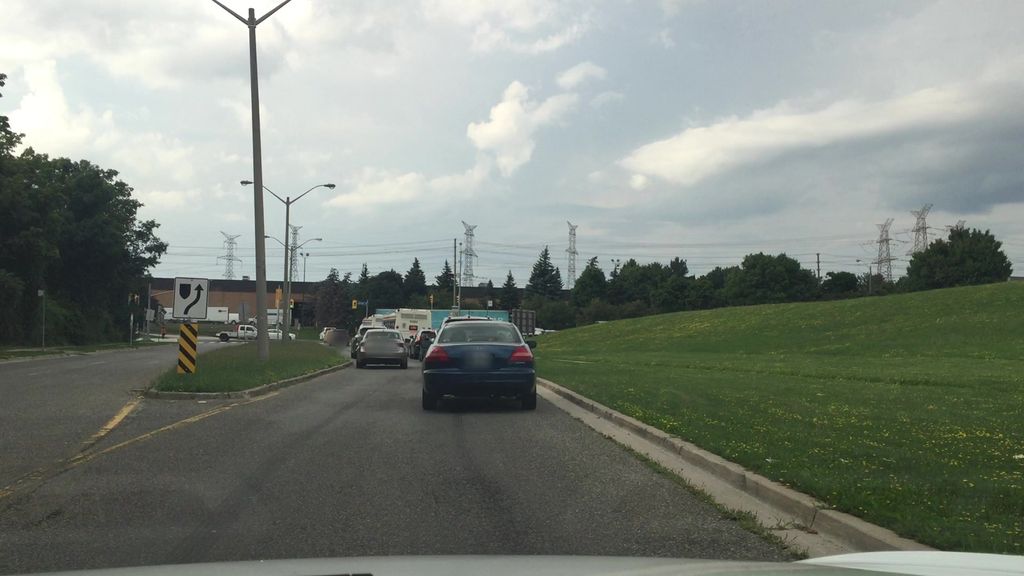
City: toronto